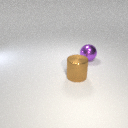
large brown metal cylinder in front of large purple metal sphere